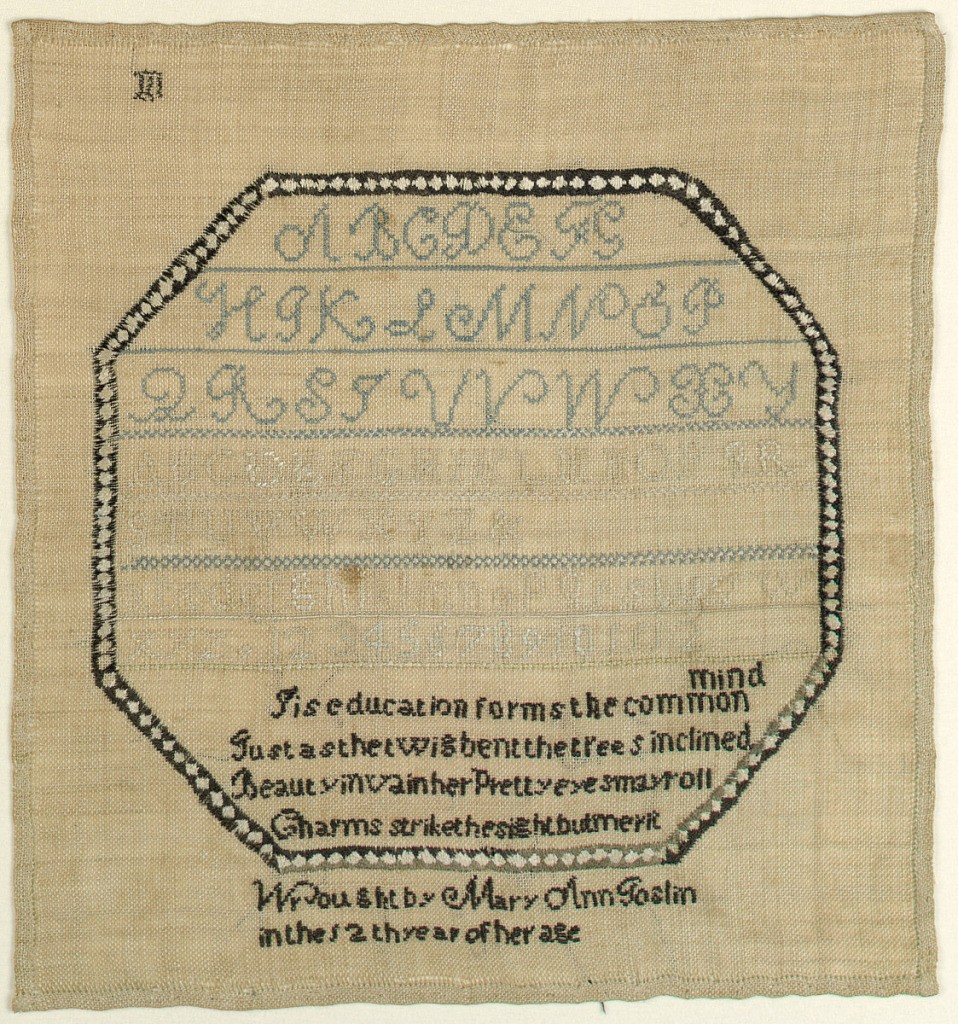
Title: Sampler
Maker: Mary Ann Goslin, American
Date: early 19th century
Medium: silk embroidery on linen foundation Technique: embroidered in counted cross, half cross and satin stitches on plain weave foundation
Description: Octagonal frame enclosing three alphabets, a set of numerals, and a verse:

Tis education forms the common mind
Just as the twig bent the trees inclined
Beauty in her vain her pretty eyes may roll
Charms strike the sight but merit